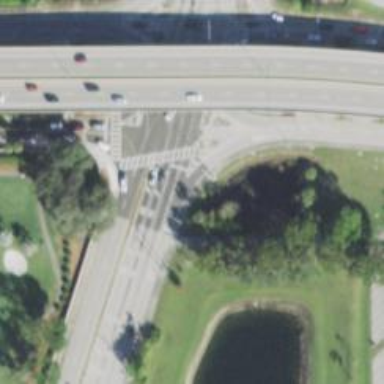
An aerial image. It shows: Primary link highway with asphalt surface.